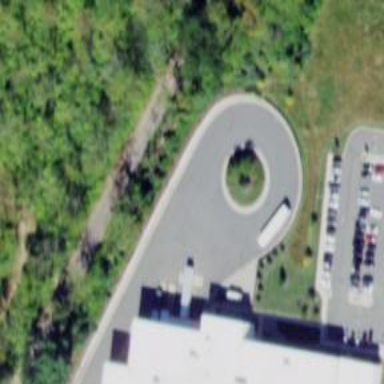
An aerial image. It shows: Turning loop on the road.